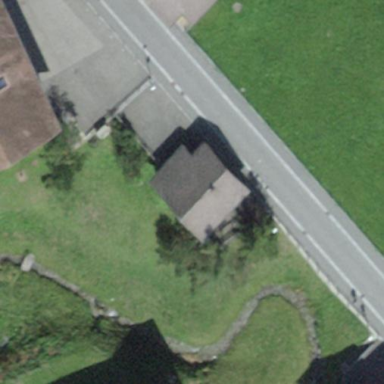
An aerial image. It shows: Detached building with gabled roof.